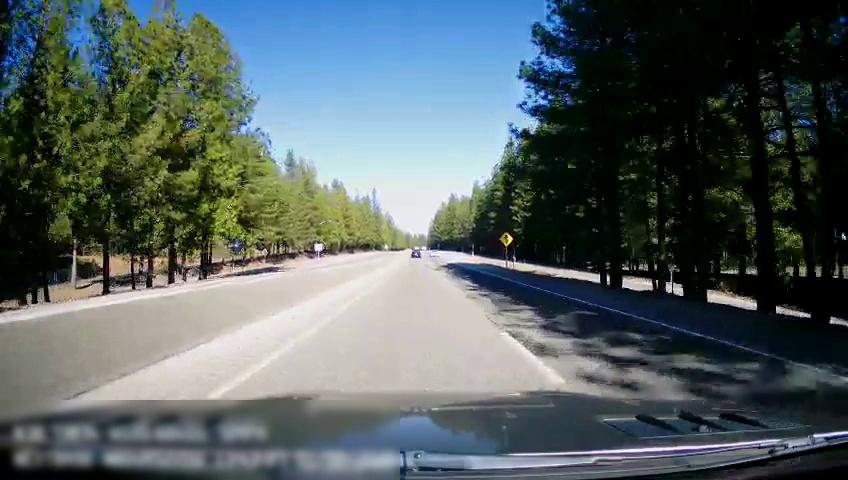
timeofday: Day
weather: Sunny
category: Drivable Space
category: Drivable Space
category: Drivable Space
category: Vehicles | Car
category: Vehicles | Car
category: Lanes | Alternate Lane
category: Lanes | Current Lane
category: Lanes | Alternate Lane
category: Traffic | Signs